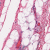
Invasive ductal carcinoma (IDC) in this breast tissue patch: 0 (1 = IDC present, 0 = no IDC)